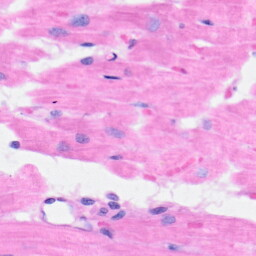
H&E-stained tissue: Heart